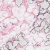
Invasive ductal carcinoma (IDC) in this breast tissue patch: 0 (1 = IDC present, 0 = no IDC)